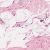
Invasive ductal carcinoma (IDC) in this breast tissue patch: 0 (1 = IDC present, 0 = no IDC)